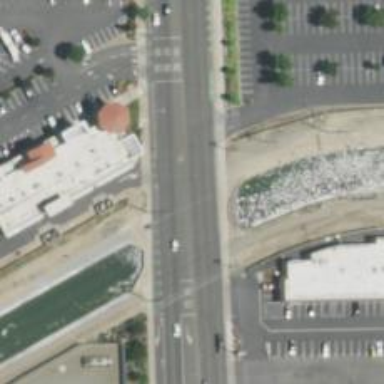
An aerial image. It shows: Secondary road crossing bridge.